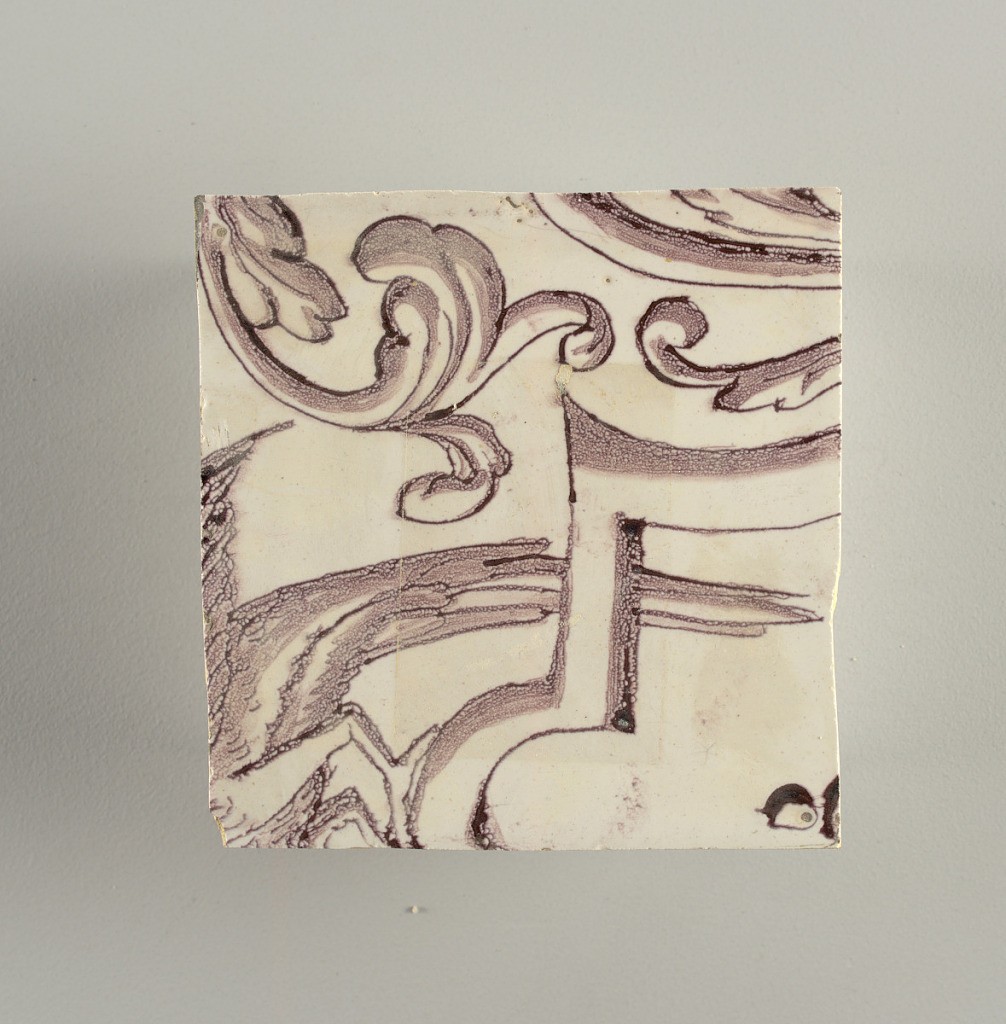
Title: Tile wall facing
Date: ca. 1725
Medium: Tin-glazed earthenware, underglaze
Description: Horizontal rectangle.  Thirty tiles wide and twenty-three tiles high with opening for fireplace eleven tiles wide and ten high.  Foliage arabesques disposed about three vertical axes from which are emphazised by urns at center and right, and at left by the figure of a standing woman carrying an infant on her arm and accompanied by two children.